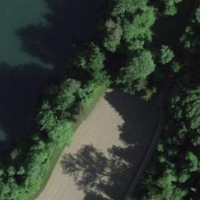
EUNIS habitat code: 44
Species observed at this site:
Lathyrus vernus